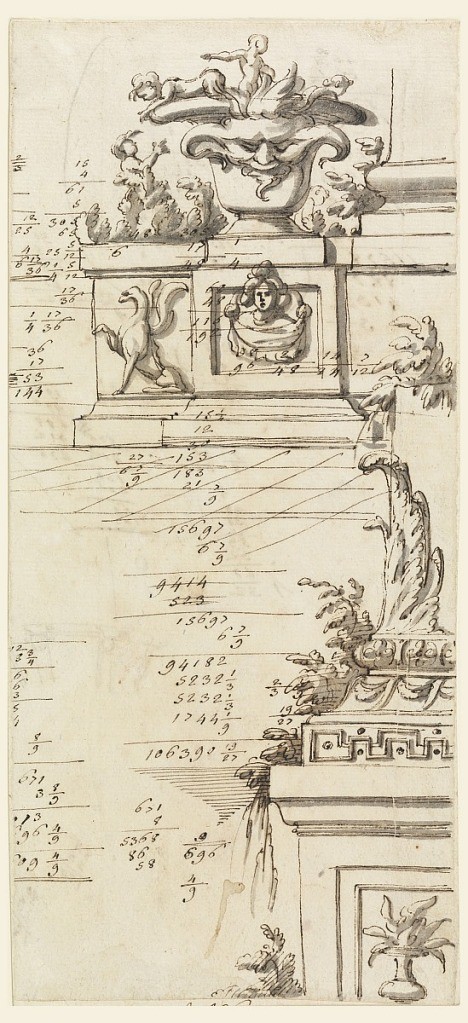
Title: Architectural Studies and Accounting
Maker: Carlo Marchionni, Italian, 1702–1786
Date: mid- 18th century
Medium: Pen and black ink, brush and gray wash on paper
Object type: Drawing
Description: Architectural elements consisting of an urn atop a pedestal with a griffin, putti. Lower right, plant like forms atop a pedestal. Accounts.